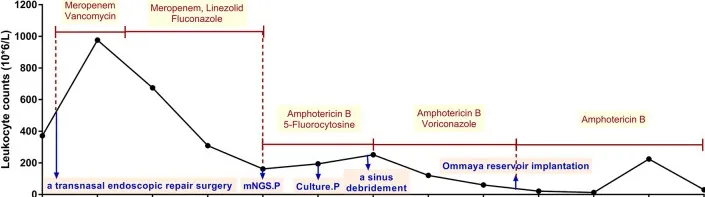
The treatment procedures and corresponding leukocyte counts in the patient's cerebrospinal fluid. Monocytes were predominant among CSF white cells; they had a proportion of approximately between 60 and 90%. The CSF protein level was also elevated to 95.00-125.20 mg/dl. mNGS. P, metagenomic next-generation sequencing of cerebrospinal fluid detected Sarocladium strictum positive; Culture. P, Sarocladium strictum was positive in cerebrospinal fluid culture.
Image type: pathology (immunostaining)